Question: I'm trying to do a query that fetches data per 'hour' but instead of the normal group by hour I want to narrow it down and only get the 'latest' hour - meaning the newest data within that hour. With the picture shown below what I wanted to get is the rows with red boxes. If you will notice, first red row is '10:59:51' which means it's the only row that's within '10:00:00' and '10:59:59'. For the rest of the rows that is on '12:00' and above I wanted to get '12:37:14' because it's the latest or newest for that hour range.

I have a simple query that groups the data by 'hour' using 'HOUR()' like:
'''
SELECT userid, username, date_created
FROM user_accounts
WHERE date_created >= '2009-10-27 00:00:00' AND date_created < '2009-10-27 23:59:59'
GROUP BY HOUR(date_created)
'''
The query, however, is just grouping it by hour '10' and '12' which returns id '24' and '25' - but what I needed is '24' and '28'. Any ideas?
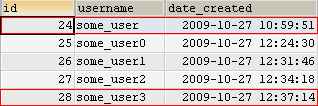
Answer: Try
'''
SELECT f.*
FROM (
SELECT MAX(UNIX_TIMESTAMP(date_created)) AS mts
FROM user_accounts
GROUP BY HOUR(date_created)
) s
JOIN user_accounts f
ON UNIX_TIMESTAMP(date_created) = s.mts
WHERE DATE(date_created) = '2009-10-27'
'''